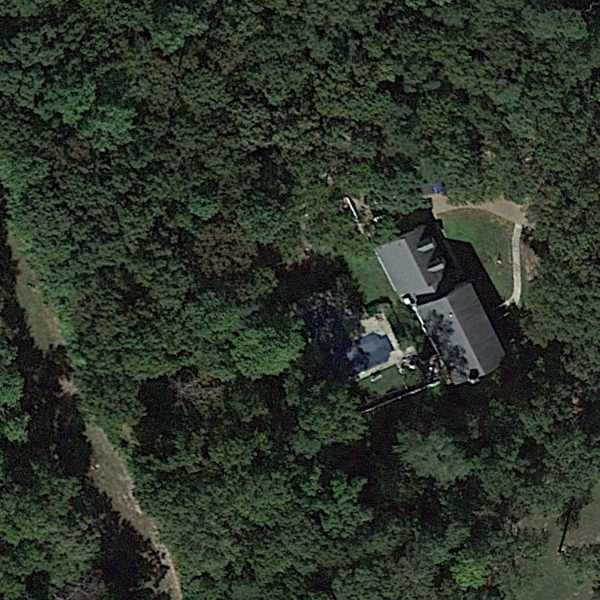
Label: SparseResidential